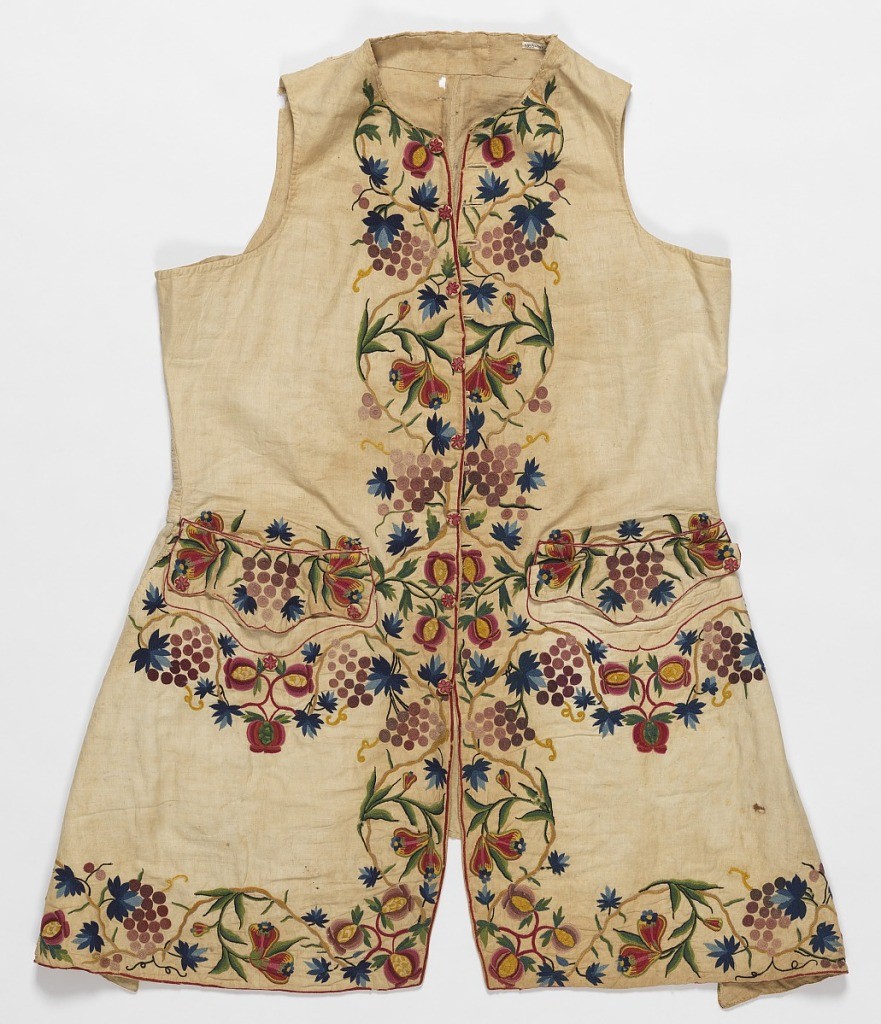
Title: Waistcoat
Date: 1740–50
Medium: wool on cotton; linen and cotton lining Technique: chain stitch embroidery on 2/2 twill foundation
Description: Gentleman's embroidered waistcoat with embroidered decoration of fruits and vines at center front bottom and pocket area.